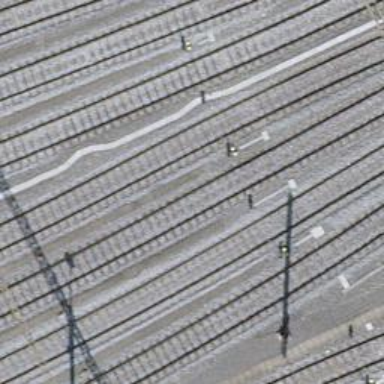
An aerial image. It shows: Rail yard with electrified contact lines for railway operations.